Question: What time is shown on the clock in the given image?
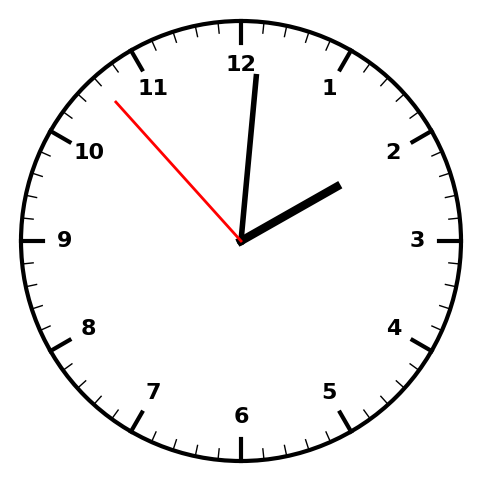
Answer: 02:00:53